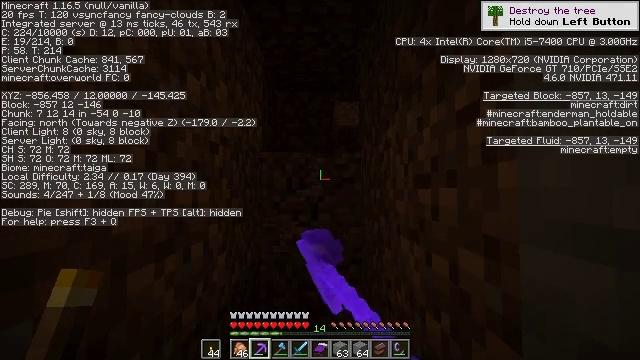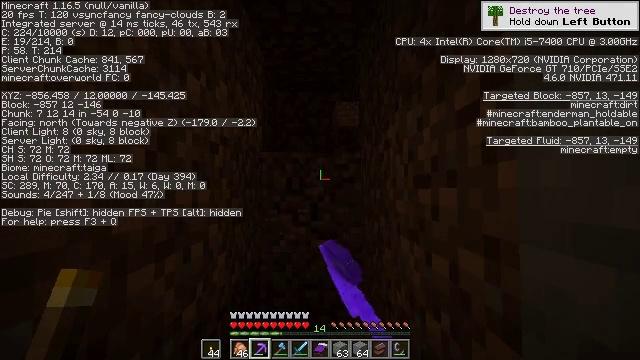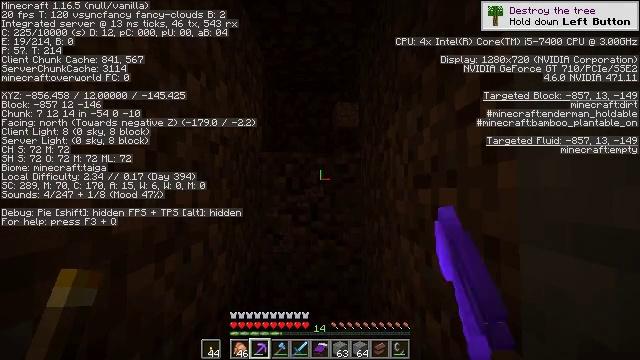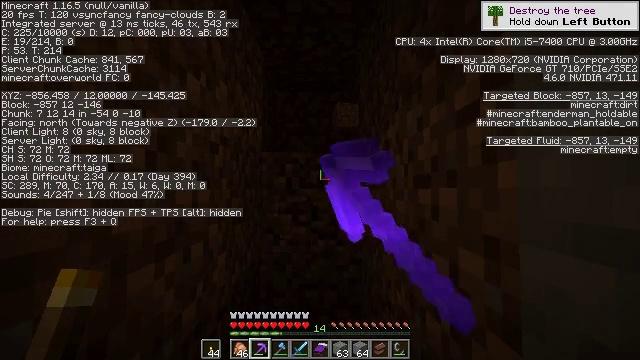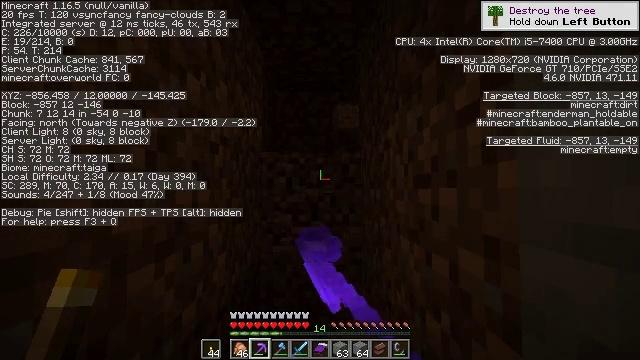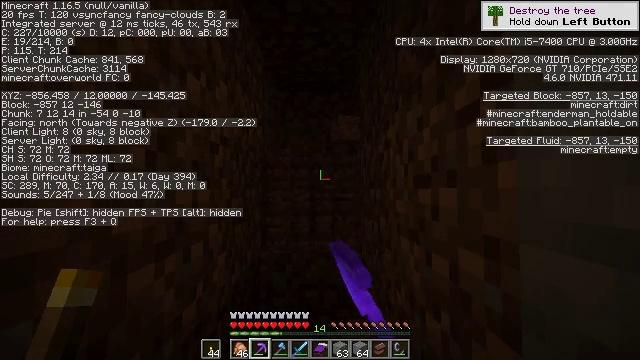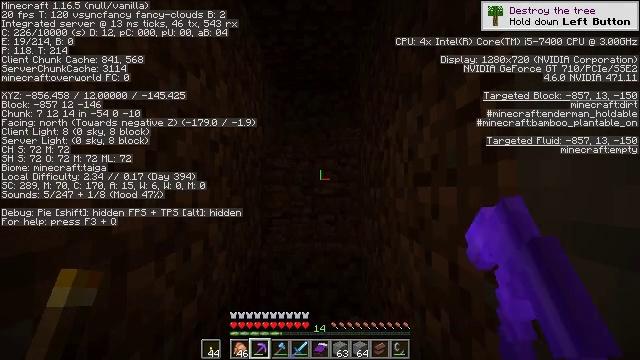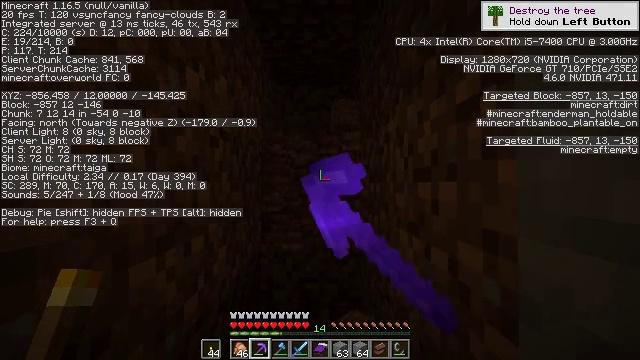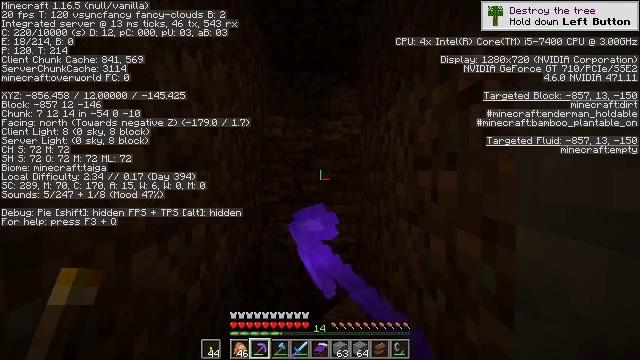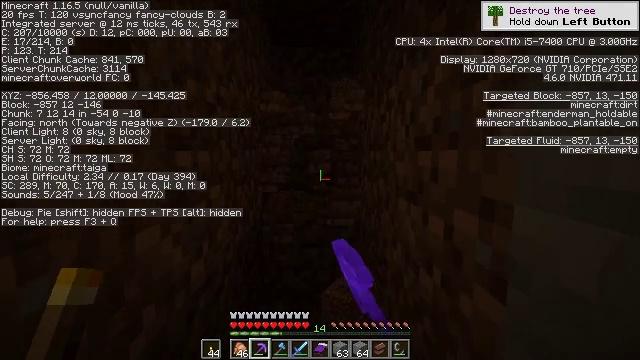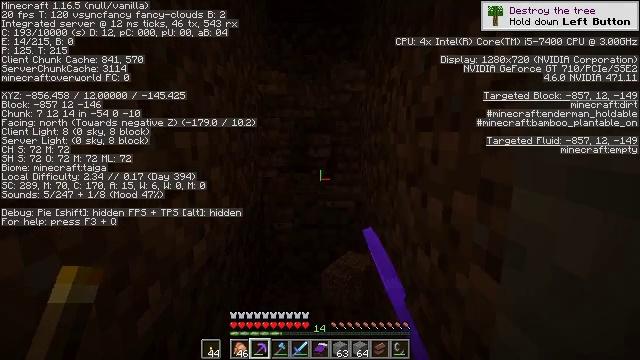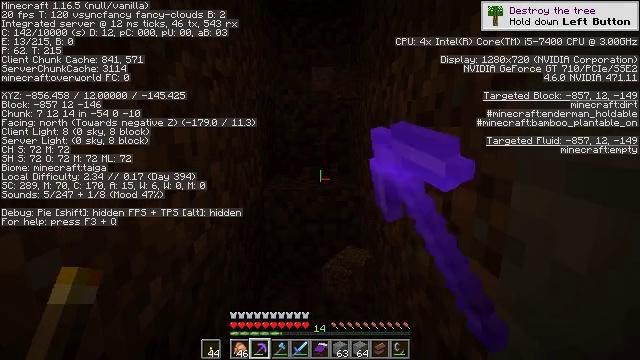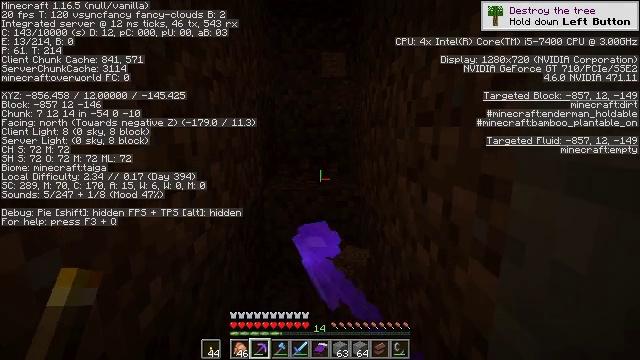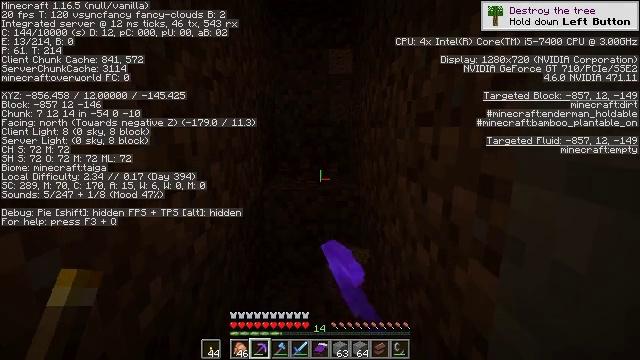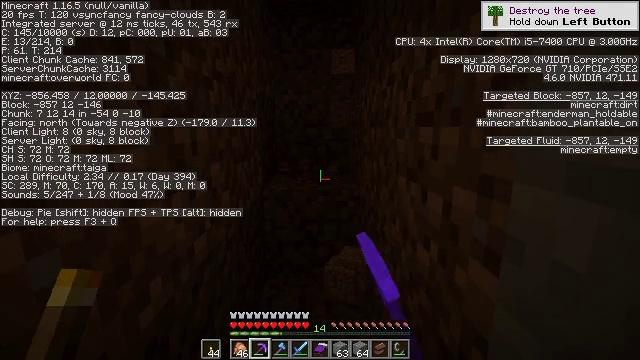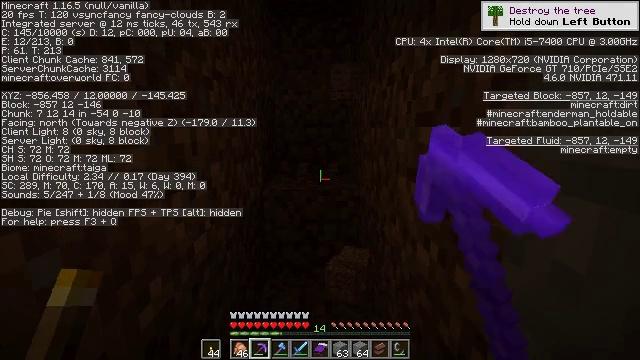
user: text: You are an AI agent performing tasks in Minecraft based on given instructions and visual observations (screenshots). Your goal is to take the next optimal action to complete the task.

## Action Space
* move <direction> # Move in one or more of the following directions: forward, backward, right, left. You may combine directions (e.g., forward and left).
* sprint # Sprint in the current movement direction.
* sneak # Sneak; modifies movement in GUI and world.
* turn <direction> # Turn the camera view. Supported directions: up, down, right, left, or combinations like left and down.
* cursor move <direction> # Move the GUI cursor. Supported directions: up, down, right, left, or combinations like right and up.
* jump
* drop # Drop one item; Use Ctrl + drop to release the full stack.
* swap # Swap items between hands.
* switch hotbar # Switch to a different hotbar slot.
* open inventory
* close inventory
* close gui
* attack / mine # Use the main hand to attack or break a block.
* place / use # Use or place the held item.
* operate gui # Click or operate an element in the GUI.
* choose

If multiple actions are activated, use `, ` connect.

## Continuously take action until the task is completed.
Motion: motion action
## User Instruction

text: Collect dirt by holding left button.
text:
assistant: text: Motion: attack / mine
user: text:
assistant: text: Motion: attack / mine
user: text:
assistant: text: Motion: attack / mine
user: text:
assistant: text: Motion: attack / mine
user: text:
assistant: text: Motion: attack / mine
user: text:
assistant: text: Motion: attack / mine
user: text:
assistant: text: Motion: turn down, attack / mine
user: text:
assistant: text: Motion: turn down, attack / mine
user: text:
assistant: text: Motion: turn down, attack / mine
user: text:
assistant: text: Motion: turn down, attack / mine
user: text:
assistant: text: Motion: turn down, attack / mine
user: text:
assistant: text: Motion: attack / mine
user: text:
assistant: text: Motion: attack / mine
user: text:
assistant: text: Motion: attack / mine
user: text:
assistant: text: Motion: attack / mine
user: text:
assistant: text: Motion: attack / mine
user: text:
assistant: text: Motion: attack / mine
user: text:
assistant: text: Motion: attack / mine
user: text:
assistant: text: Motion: attack / mine
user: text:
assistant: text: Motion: attack / mine
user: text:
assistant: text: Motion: attack / mine
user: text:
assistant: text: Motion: attack / mine
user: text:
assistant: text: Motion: attack / mine
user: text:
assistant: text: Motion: attack / mine
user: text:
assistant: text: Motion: attack / mine
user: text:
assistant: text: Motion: attack / mine
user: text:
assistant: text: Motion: attack / mine
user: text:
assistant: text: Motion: attack / mine
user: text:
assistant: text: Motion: move forward, attack / mine
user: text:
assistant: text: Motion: move forward, attack / mine